【题型】解答题　【知识点】平面几何　【难度】medium
如图，在$\parallelogram ABCD$中，$O$为对角线$BD$的中点，$\angle ADB = 90^\circ$，$\angle A = 60^\circ$，$AD = 4$. 动点$P$从点$A$出发，以每秒$2$个单位的速度沿折线$AB-BC$向终点$C$匀速运动，连结$PO$并延长交折线$CD-DA$于点$Q$. 将线段$PQ$绕着点$P$逆时针旋转$60^\circ$得到线段$PE$，连结$QE$，设点$P$的运动时间为$t(\mathrm{s})$.

(1) 用含$t$的代数式表示$PB$的长.

(2) 当点$P$在边$AB$上运动时，求证：$AP = CQ$.

(3) 当点$E$在$\triangle ABD$边上时，求$t$的值.
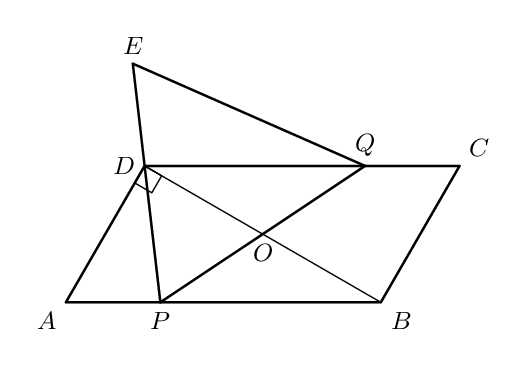
【解答】
\textbf{【详解】}
(1) 解：$\because \angle ADB = 90^\circ$，$\angle A = 60^\circ$，$AD = 4$，

$\therefore \angle ABD = 30^\circ$，

$\therefore AB = 2AD = 8$，

$\therefore BD = \sqrt{AB^2 - AD^2} = 4\sqrt{3}$，

$\because$ 四边形$ABCD$为平行四边形，

$\therefore BC = AD = 4$，

\ding{172} 当$0 \leq t \leq 4$时，$PB = AB - AP = 8 - 2t$，

\ding{173} 当$4 < t \leq 6$时，$PB = 2t - 8$；

(2) 证明：连接$AC$，如图，

在$\parallelogram ABCD$中，$O$为对角线$BD$的中点，

$\therefore AC$经过点$O$，$OA = OC$，

$\because$ 四边形$ABCD$为平行四边形，

$\therefore AB \parallel CD$，

$\therefore \angle QCO = \angle PAO$，

在$\triangle APO$和$\triangle CQO$中，

$\begin{cases}
\angle AOP = \angle COQ \\
OA = OC \\
\angle OAP = \angle OCQ
\end{cases}$

$\therefore \triangle APO \cong \triangle CQO(\text{ASA})$，

$\therefore AP = CQ$；

(3) 解：\ding{172} 当点$E$与点$D$重合时，如图，

由题意得：$\triangle PQE$为等边三角形，

$\therefore \angle PQE = \angle QPE = 60^\circ$，

$\because CD \parallel AB$，

$\therefore \angle QPB = \angle PQE = 60^\circ$，

$\therefore \angle A = \angle QPB = 60^\circ$，

$\therefore AD \parallel PQ$，

$\therefore$ 四边形$APQD$为平行四边形，

$\therefore PQ = AD = 4$，

$\therefore DQ = PQ = AP = 4$，

$\therefore 2t = 4$，

$\therefore t = 2$，

\ding{173} 当点$E$落在$AB$边上时，如图，

由题意得：$\triangle PQE$为等边三角形，

$\therefore \angle PEQ = 60^\circ$，

$\therefore \angle A = \angle PEQ = 60^\circ$，

$\therefore AD \parallel EQ$，

$\therefore$ 四边形$AEQD$为平行四边形，

$\therefore EQ = AD = 4$，$AE = DQ$，

$\therefore PE = 4$，

$\therefore AE = AP - PE = 2t - 4$，

在$\triangle DOQ$和$\triangle BOP$中，

$\begin{cases}
\angle DOQ = \angle BOP \\
OD = OB \\
\angle QDO = \angle PBO
\end{cases}$

$\therefore \triangle DOQ \cong \triangle BOP(\text{AAS})$，

$\therefore DQ = PB$，

$\therefore PB = AE$，

$\therefore 8 - 2t = 2t - 4$，

$\therefore t = 3$，

$\therefore$ 当点$E$在$\triangle ABD$边上时，$t$的值为：$2$或$3$.
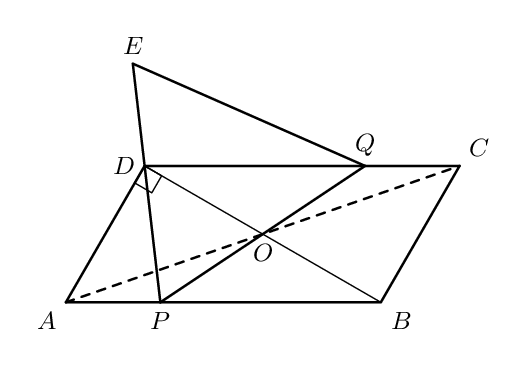
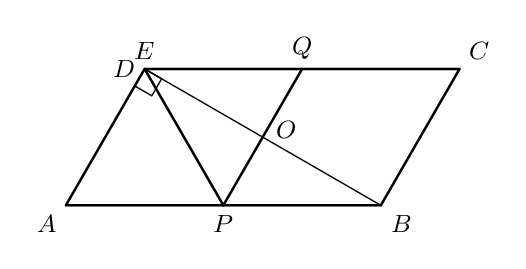
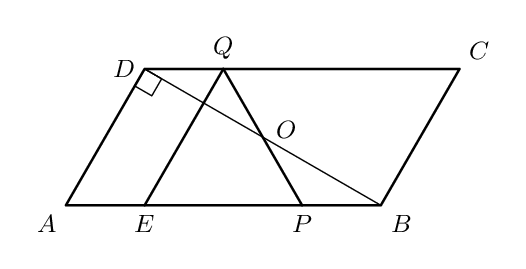